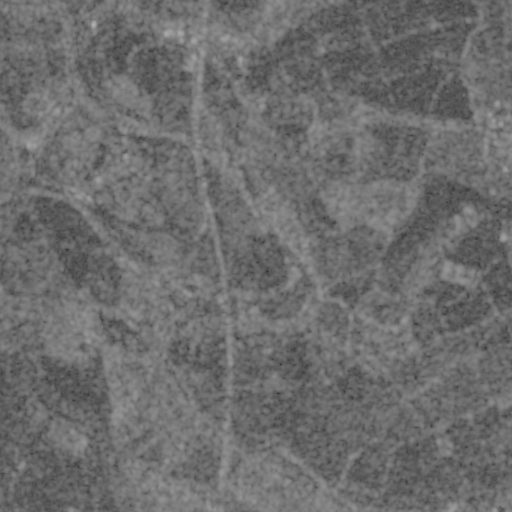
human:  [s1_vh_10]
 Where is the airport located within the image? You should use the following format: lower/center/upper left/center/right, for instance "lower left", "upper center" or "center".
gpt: The airport is located in the lower left of the image.
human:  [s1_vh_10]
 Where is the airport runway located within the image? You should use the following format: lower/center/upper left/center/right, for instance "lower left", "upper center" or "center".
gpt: The airport runway is located in the lower left of the image.
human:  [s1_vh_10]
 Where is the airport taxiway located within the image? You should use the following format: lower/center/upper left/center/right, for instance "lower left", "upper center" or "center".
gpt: The airport taxiway is located in the lower left of the image.
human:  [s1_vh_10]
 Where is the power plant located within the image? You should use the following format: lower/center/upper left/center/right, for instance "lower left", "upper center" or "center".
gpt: There is no power plant in the image.

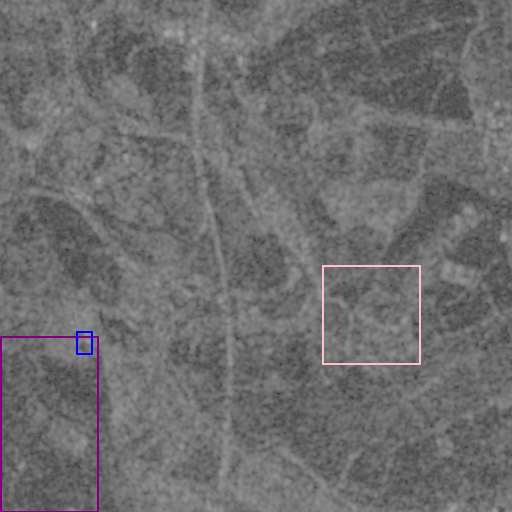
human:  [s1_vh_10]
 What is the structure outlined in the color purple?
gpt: The structure outlined in purple is an airport.
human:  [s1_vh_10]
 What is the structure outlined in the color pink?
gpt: The structure outlined in pink is a crop field.
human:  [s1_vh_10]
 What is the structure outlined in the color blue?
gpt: The structure outlined in blue is a parking lot.
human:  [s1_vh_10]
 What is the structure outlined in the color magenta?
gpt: There is no magenta outline.